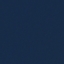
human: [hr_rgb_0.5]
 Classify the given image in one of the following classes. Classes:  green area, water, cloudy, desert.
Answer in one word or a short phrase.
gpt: water